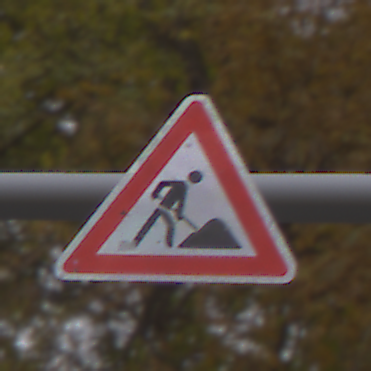
Verkehrszeichen: Arbeitsstelle
Umgebung: Outdoor, Nature
Tageszeit: MorningAfternoon
Wetter: Overcast
Licht: Natural
Jahreszeit: Autumn
Kontrast: LowContrast